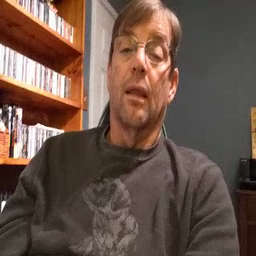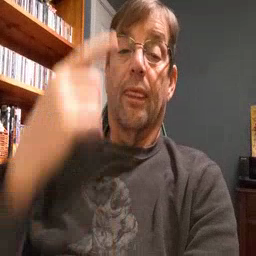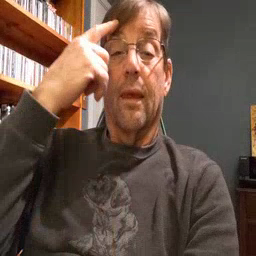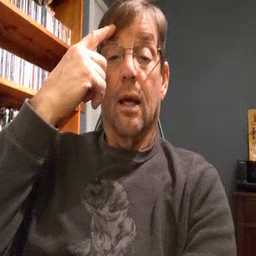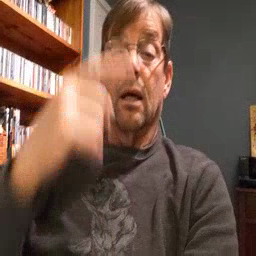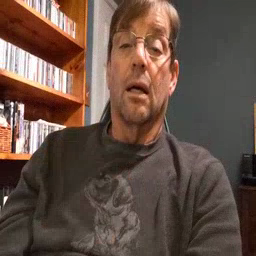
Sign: think